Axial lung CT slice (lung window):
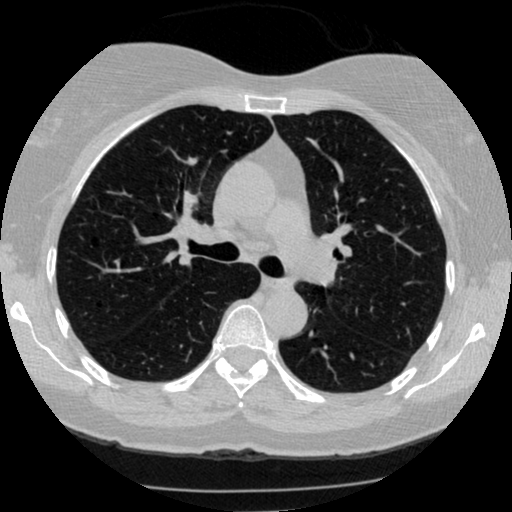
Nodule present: no